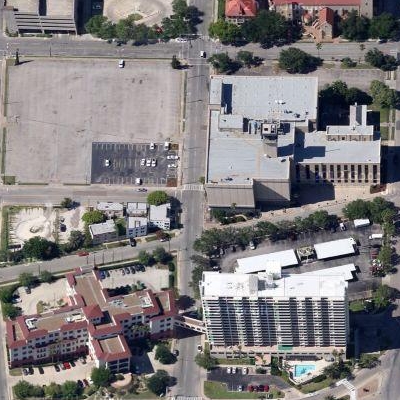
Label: cIndustry